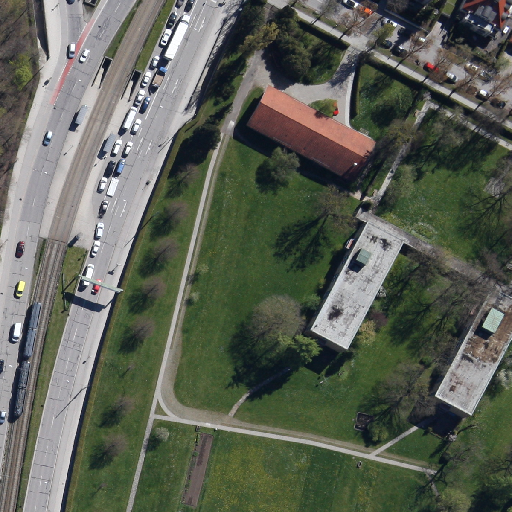
Referring expression: building along the road